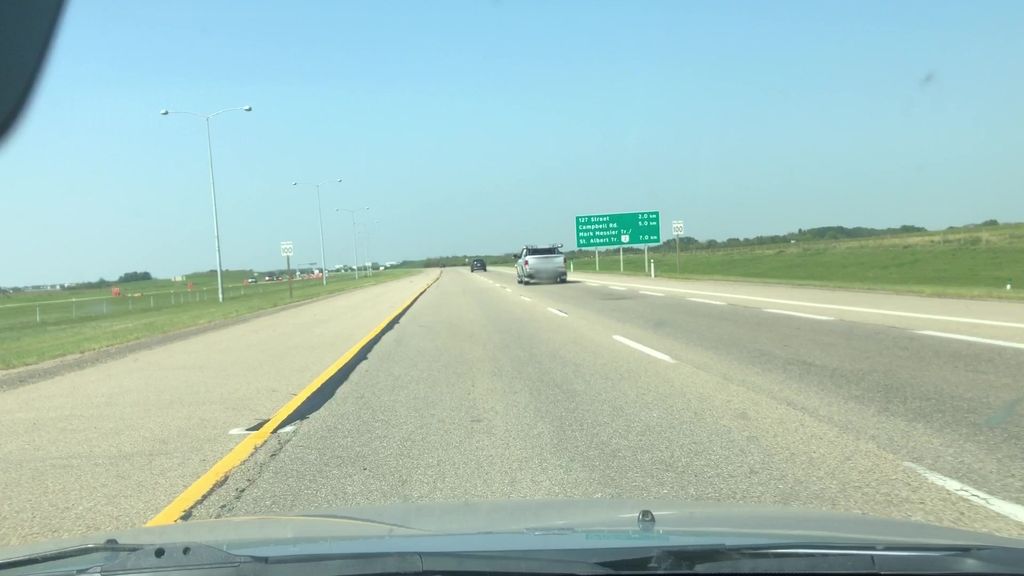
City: edmonton